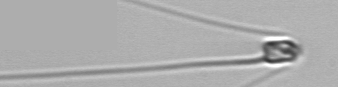
Label: Chaetoceros_throndsenii